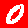
Digit: 0